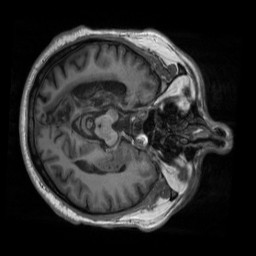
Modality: T1w
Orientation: axial
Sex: male
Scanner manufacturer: siemens
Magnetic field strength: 3 T
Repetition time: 2.3 s
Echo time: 0.00226 s